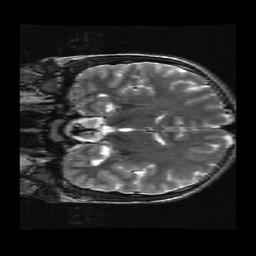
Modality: T2w
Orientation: coronal
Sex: male
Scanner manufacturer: ge
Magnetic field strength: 3 T
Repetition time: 5 s
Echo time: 0.1017 s